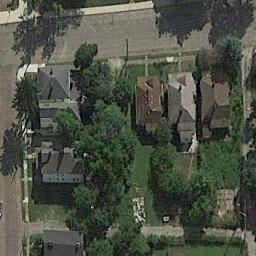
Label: medium_residential